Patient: sex M, age 55
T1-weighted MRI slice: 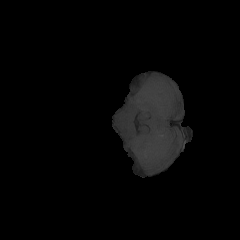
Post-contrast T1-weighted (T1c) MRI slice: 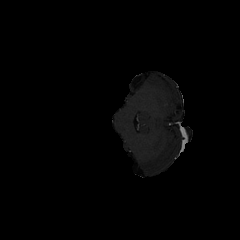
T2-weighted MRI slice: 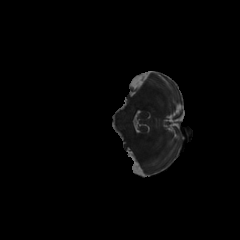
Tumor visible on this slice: no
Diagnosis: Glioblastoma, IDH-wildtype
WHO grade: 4